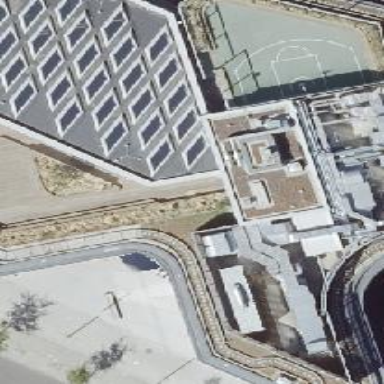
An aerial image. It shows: Close-up view of roof part of building.